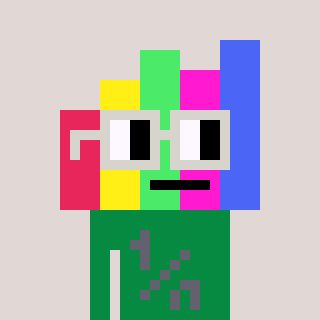
a pixel art character with square light gray glasses, a bar chart-shaped head and a green-colored body on a warm background